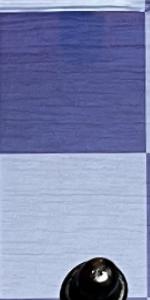
Label: Empty